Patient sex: M
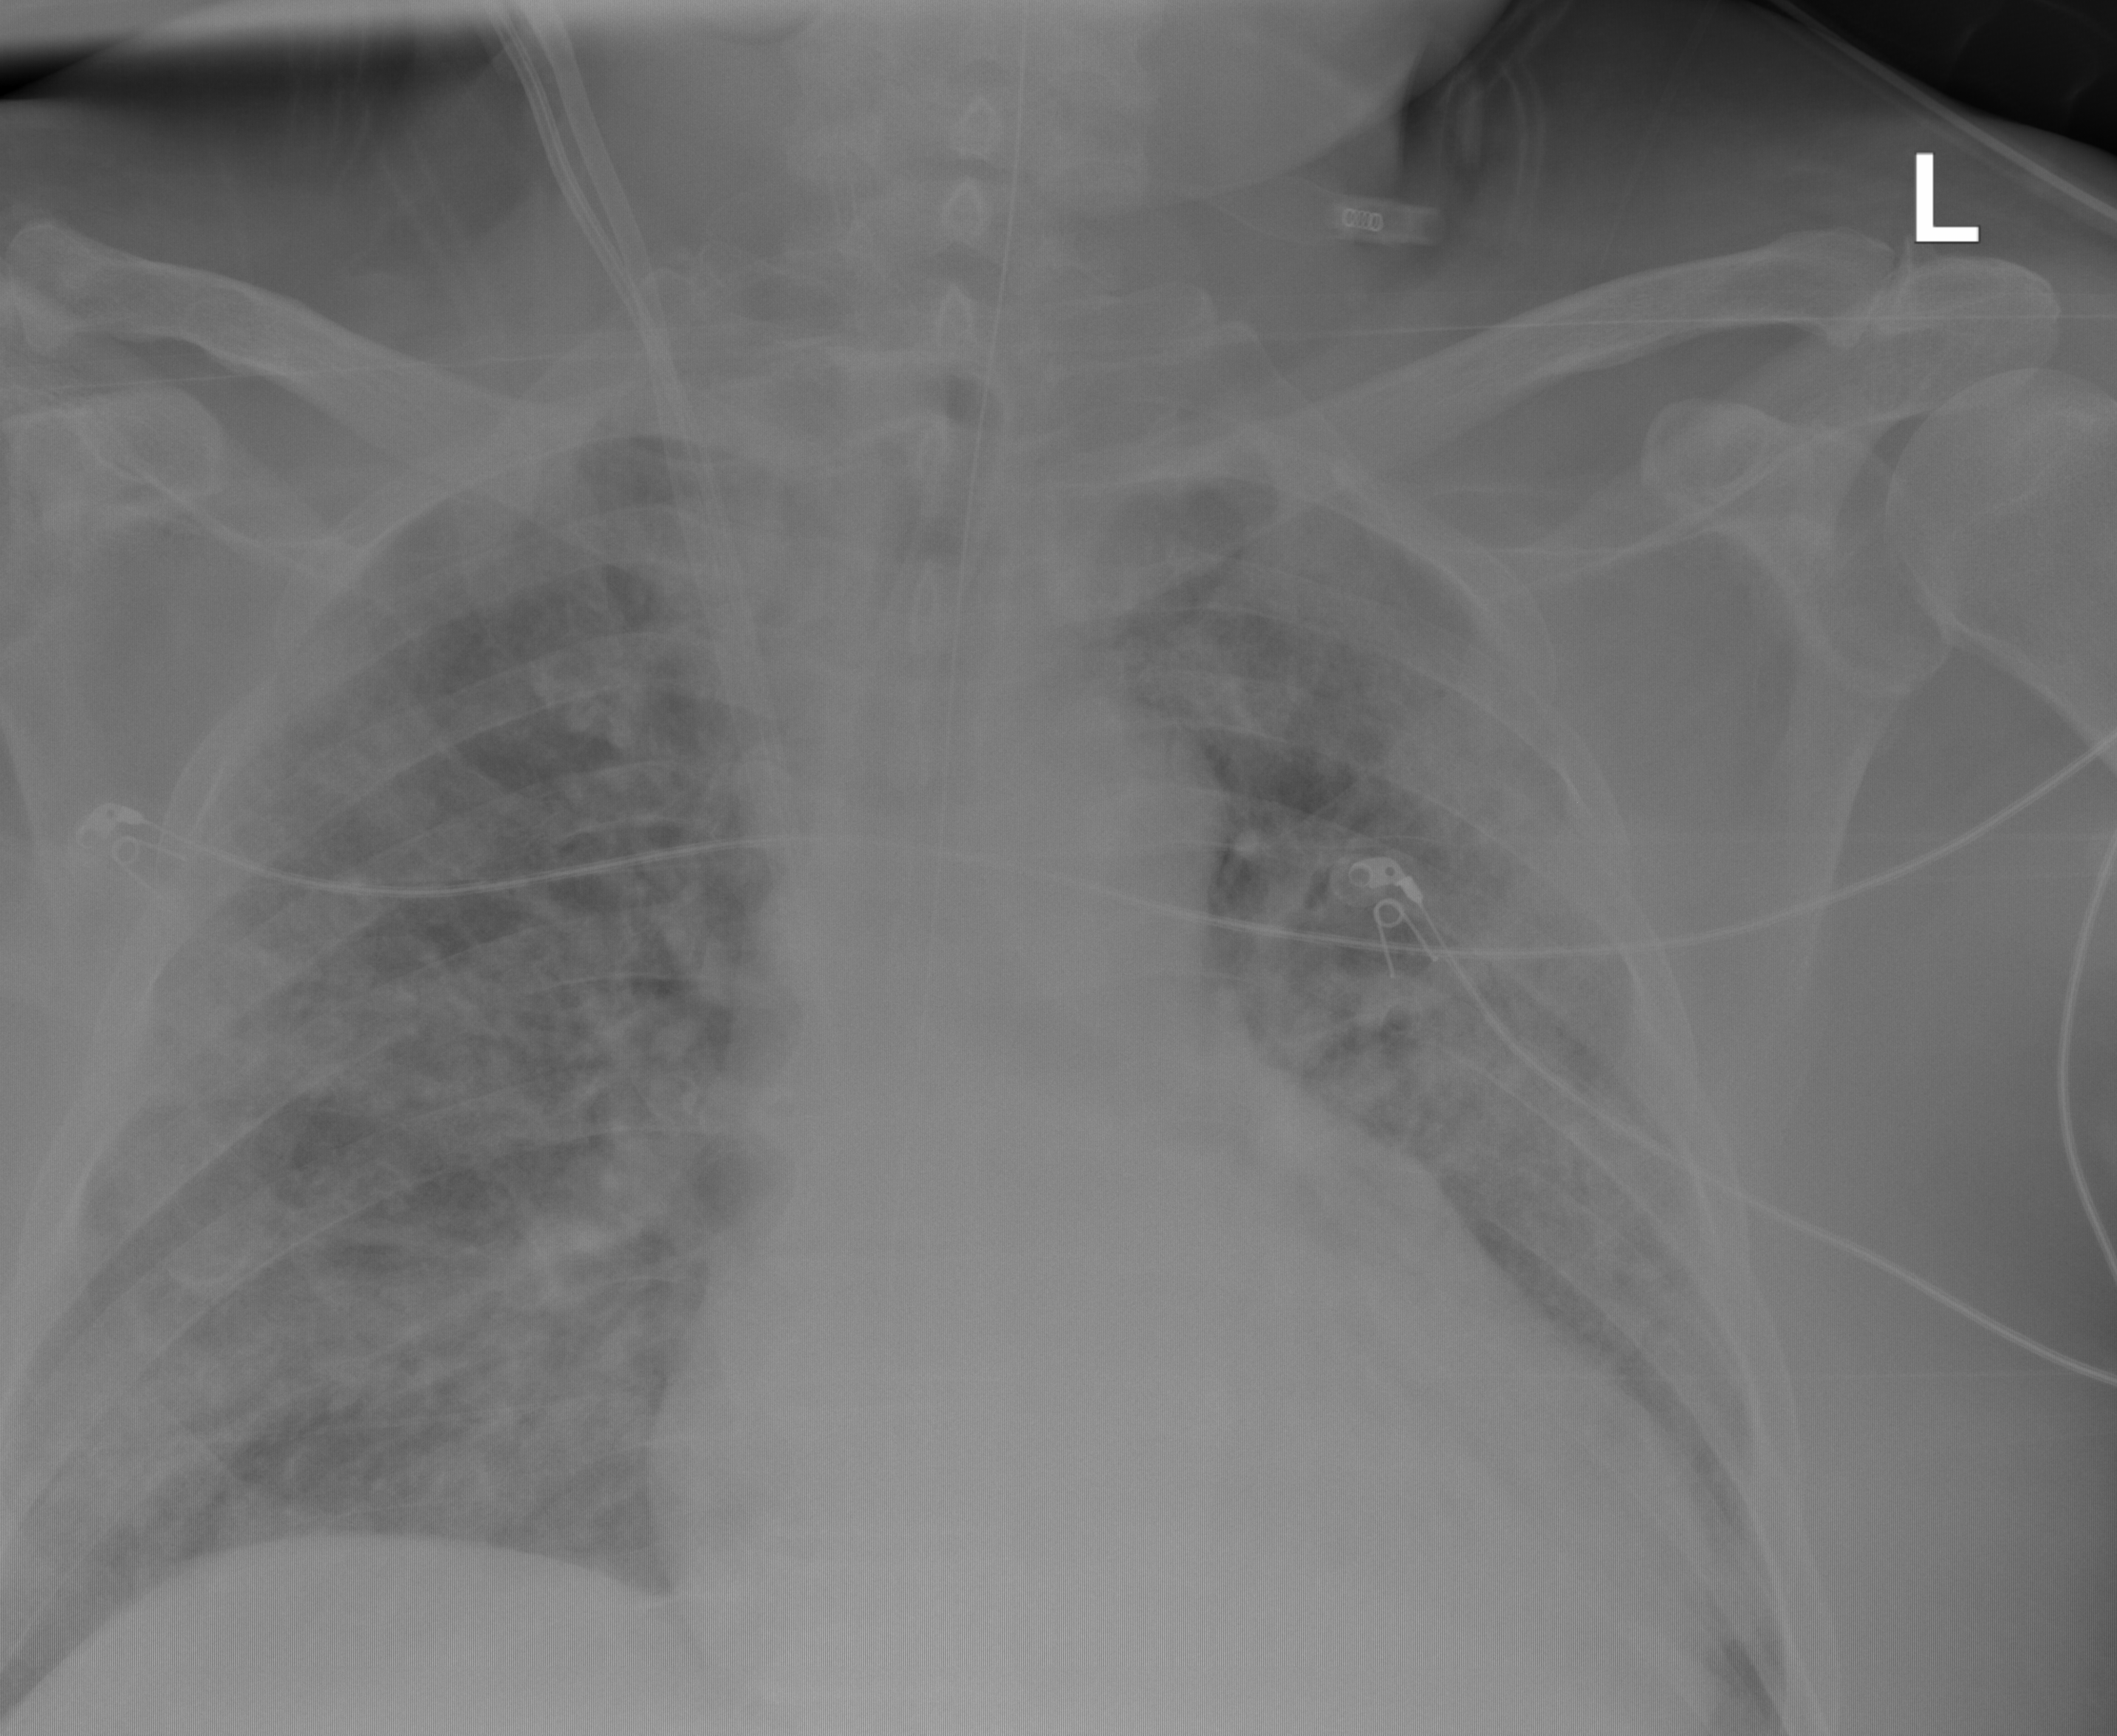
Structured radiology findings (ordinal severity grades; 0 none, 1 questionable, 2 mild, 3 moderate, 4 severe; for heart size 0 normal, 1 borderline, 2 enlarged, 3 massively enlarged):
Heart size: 2
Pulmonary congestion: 2
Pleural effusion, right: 1
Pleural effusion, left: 1
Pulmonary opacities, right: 3
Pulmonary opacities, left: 3
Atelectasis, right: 3
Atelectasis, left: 3